Interaction volume radius: 10 \u00c5
Interaction volume height: 40 \u00c5
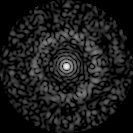
Disorder parameter: 0.8385